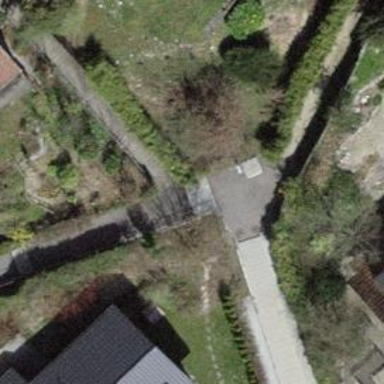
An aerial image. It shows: Paved footway.